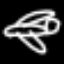
Label: airplane